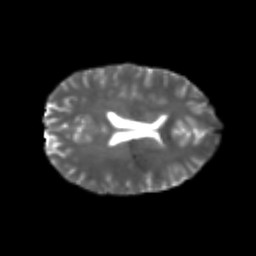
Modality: T2w
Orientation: axial
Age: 20
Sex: female
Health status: healthy
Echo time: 0.074 s